Field crop: maize
Growth stage: 2
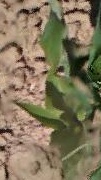
Species: maize